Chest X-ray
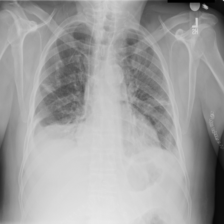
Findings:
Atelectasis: negative
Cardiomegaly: negative
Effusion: negative
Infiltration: positive
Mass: negative
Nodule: negative
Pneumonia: negative
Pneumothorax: negative
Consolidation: negative
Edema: negative
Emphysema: negative
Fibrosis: negative
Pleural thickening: negative
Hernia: negative